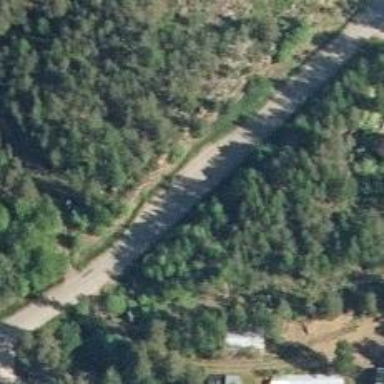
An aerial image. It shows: Asphalt road classified as tertiary.